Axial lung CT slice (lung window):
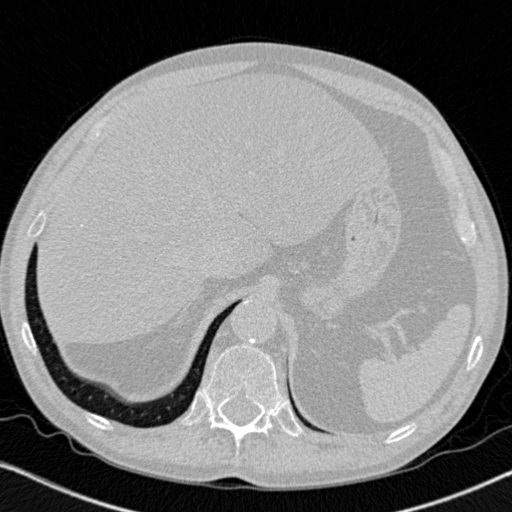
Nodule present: no